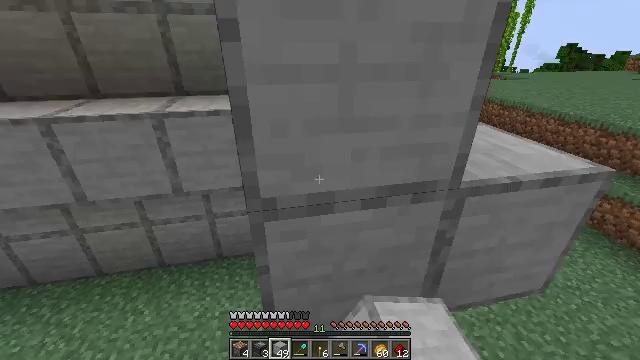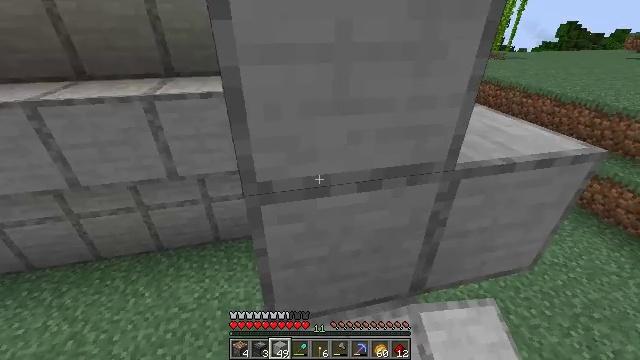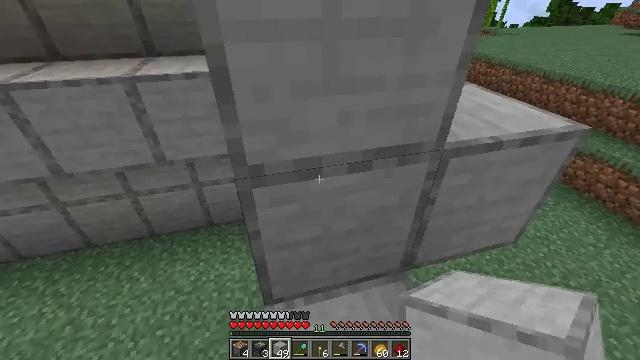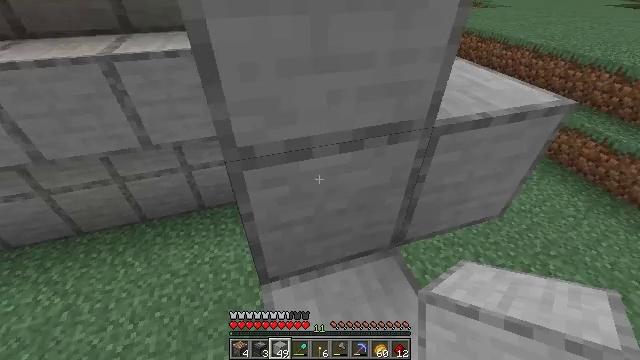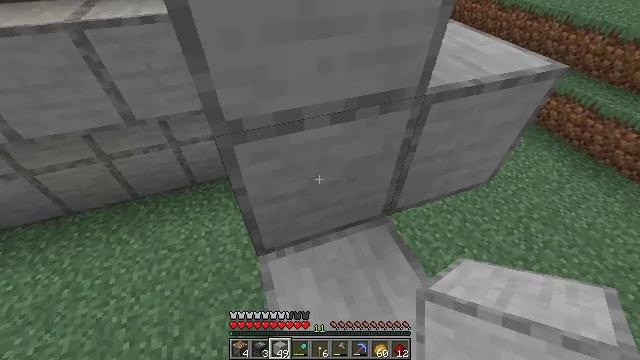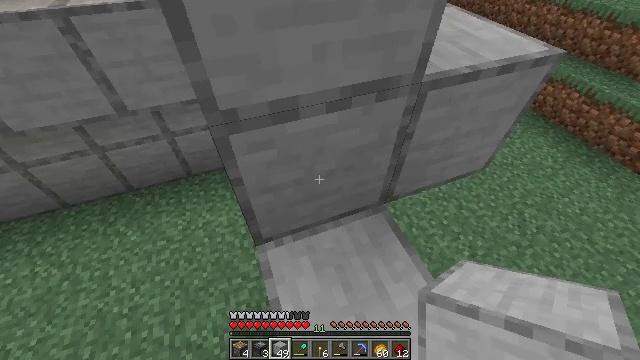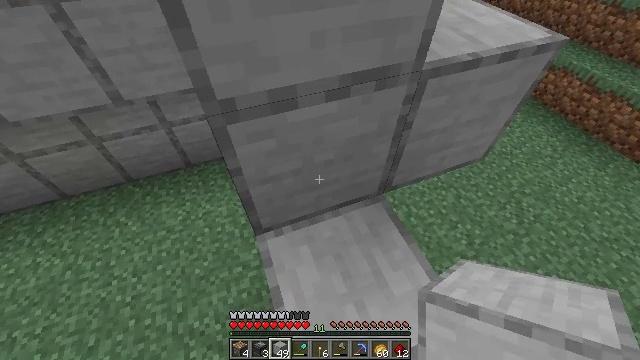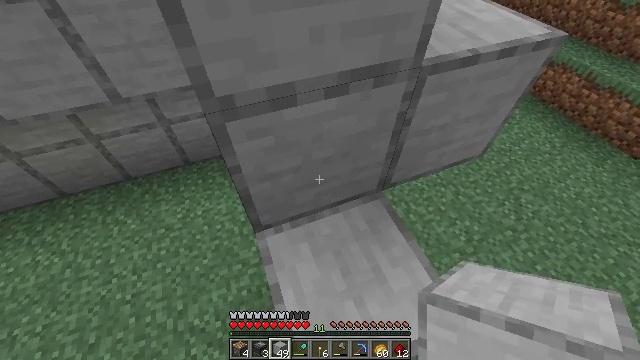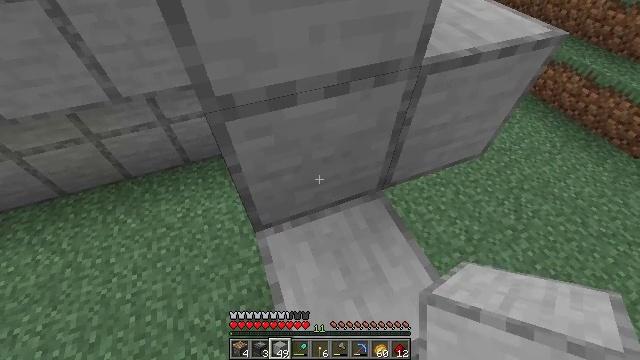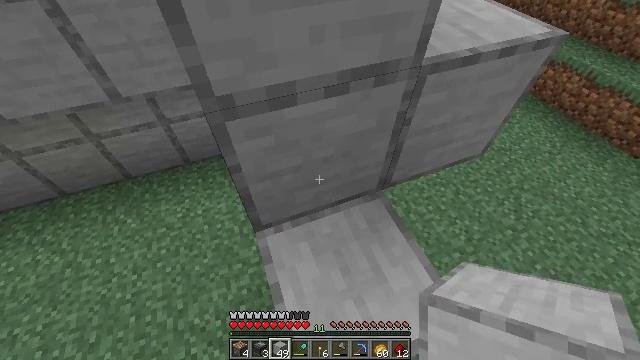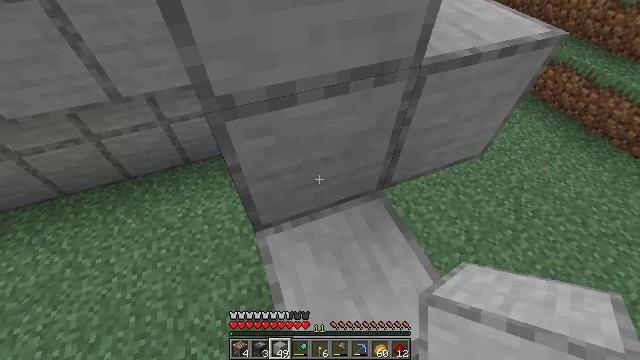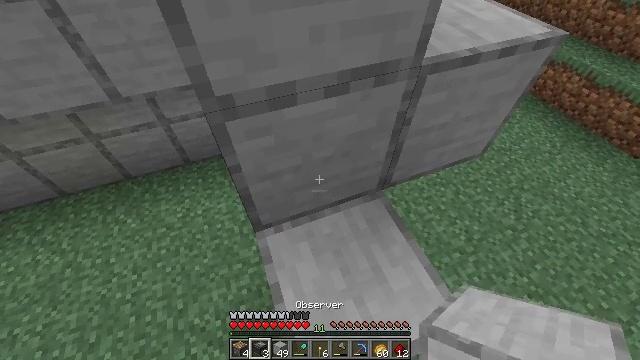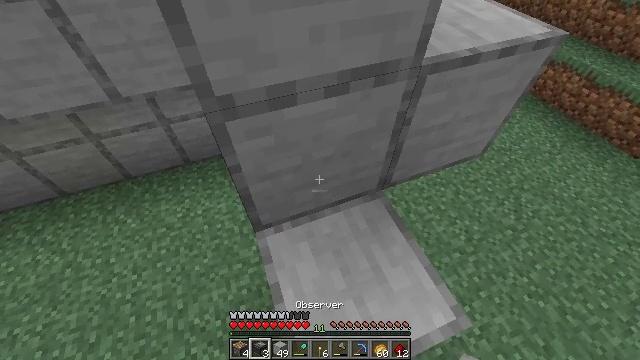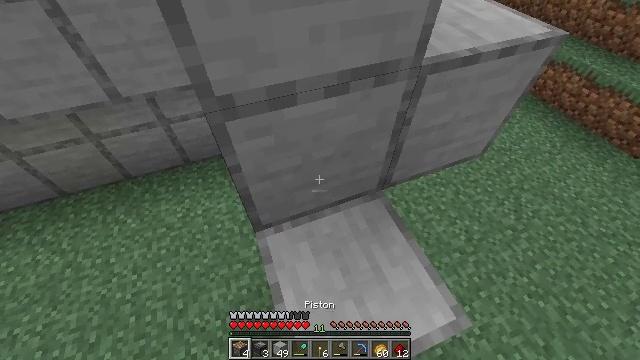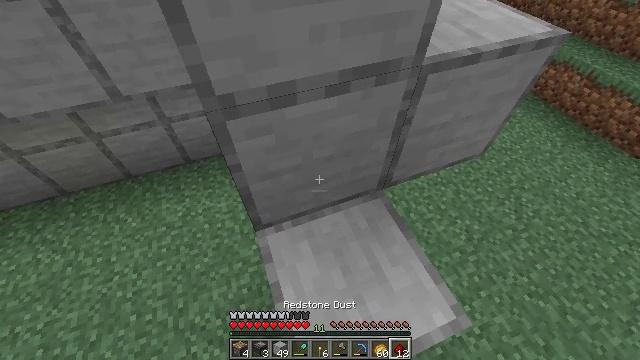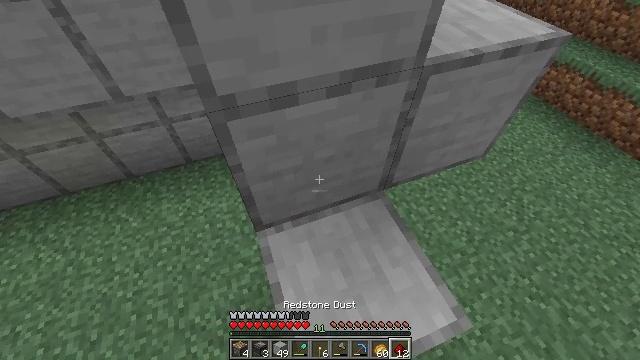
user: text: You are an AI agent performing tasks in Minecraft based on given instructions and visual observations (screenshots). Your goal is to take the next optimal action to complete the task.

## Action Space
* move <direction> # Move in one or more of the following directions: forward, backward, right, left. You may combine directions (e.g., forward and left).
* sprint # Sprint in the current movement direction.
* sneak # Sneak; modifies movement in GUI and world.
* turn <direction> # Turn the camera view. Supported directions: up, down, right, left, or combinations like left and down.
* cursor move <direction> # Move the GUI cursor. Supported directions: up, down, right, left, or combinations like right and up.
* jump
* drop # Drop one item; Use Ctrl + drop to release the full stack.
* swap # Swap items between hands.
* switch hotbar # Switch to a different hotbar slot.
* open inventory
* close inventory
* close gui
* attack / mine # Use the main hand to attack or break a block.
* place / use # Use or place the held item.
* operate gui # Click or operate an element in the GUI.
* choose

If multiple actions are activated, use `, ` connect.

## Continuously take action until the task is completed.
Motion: motion action
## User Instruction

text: Break the smooth stone to collect it.
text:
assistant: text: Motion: turn right and down
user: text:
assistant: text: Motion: turn right and down
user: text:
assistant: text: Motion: turn right and down
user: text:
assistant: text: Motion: turn right and down
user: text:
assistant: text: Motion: turn right and down
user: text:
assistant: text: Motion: turn down
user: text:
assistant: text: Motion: no_op
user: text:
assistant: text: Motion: no_op
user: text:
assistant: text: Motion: no_op
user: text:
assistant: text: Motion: no_op
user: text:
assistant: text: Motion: no_op
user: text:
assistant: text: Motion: no_op
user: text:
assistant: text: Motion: no_op
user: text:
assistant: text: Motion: no_op
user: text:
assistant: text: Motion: no_op
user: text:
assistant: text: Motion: no_op
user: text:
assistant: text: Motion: no_op
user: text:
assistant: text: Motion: no_op
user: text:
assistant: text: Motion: no_op
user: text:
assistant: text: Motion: no_op
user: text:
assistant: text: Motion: no_op
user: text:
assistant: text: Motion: no_op
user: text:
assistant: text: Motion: no_op
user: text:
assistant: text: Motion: no_op
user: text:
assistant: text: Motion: no_op
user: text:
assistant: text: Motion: no_op
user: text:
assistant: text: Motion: no_op
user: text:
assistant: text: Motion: no_op
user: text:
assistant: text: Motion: no_op
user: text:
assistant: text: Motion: no_op